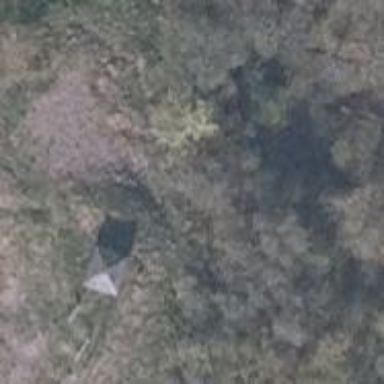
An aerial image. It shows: Picnic shelter amenity.